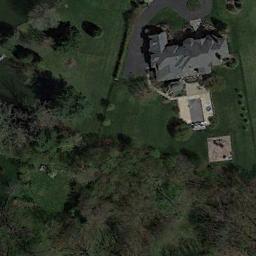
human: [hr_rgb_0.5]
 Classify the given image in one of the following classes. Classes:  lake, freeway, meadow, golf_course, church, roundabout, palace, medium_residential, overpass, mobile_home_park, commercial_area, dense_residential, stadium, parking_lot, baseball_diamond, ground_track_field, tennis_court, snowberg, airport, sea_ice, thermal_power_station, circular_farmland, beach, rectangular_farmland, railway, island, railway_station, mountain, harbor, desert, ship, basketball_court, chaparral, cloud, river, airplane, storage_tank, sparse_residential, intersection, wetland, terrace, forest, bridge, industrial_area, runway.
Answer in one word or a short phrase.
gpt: sparse_residential